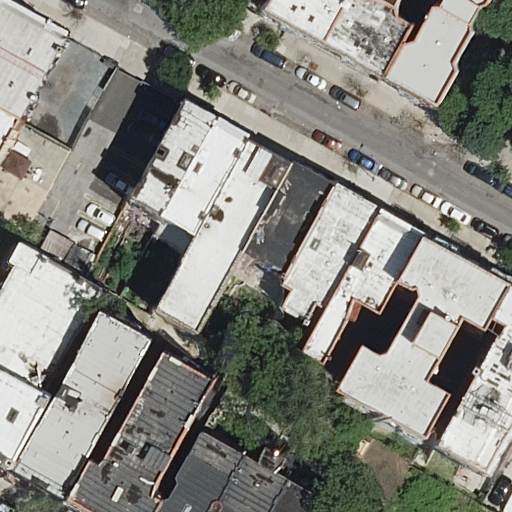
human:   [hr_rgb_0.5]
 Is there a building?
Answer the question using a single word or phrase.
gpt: yes

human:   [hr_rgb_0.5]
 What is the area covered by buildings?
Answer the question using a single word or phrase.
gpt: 4761m2

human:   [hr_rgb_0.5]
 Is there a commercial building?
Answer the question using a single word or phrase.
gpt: no

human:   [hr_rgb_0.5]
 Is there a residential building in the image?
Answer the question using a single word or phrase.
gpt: yes

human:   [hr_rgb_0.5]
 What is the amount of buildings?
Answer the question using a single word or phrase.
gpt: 22

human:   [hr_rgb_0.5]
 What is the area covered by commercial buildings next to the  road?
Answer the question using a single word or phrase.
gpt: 0m2

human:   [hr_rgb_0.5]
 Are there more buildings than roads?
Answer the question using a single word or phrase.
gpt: yes

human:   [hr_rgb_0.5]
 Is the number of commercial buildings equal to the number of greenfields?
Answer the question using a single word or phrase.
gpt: yes

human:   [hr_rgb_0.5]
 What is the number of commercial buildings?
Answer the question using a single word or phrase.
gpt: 0

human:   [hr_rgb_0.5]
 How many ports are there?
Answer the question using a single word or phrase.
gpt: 0

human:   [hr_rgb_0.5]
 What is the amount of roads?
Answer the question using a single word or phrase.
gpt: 1

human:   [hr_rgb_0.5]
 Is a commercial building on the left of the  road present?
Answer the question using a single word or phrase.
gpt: no

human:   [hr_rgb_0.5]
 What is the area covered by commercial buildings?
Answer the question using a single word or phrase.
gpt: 0m2

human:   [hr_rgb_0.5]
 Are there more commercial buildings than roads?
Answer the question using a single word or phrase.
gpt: no

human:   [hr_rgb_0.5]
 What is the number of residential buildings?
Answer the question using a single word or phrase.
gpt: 22

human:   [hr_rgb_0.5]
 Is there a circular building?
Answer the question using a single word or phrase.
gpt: no

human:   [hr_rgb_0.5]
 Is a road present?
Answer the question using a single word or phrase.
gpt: yes

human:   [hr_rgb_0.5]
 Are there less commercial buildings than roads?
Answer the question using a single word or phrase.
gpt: yes

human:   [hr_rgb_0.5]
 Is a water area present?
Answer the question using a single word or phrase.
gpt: no

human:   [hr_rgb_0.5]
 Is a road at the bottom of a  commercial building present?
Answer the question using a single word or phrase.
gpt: no

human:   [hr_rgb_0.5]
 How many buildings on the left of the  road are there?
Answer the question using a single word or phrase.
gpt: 12

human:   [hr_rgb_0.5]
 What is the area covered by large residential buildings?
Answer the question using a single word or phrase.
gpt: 543m2

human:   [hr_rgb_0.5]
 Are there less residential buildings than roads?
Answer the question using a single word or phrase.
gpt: no

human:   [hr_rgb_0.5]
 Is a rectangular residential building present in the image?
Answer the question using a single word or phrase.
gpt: yes

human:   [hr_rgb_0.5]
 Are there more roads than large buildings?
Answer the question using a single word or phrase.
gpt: no

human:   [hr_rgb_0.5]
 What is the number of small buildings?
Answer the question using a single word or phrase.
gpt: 4

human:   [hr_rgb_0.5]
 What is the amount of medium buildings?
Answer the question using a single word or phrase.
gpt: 17

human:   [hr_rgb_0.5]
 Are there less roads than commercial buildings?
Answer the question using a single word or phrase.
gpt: no

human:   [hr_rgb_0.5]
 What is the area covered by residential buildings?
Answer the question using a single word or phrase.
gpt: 4761m2

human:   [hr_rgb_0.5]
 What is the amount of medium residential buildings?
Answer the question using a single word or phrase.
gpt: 17

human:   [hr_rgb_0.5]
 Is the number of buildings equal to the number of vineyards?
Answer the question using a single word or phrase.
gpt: no

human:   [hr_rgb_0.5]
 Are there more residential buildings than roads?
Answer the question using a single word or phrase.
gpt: yes

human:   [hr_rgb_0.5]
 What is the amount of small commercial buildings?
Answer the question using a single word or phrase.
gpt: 0

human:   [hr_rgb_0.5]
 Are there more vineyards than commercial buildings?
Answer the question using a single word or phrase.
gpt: no

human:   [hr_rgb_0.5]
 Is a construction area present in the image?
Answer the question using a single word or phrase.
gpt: no

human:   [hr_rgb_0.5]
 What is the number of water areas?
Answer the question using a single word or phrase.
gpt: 0

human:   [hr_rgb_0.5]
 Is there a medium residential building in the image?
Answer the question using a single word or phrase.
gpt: yes

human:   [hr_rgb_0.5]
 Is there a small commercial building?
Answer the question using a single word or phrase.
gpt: no

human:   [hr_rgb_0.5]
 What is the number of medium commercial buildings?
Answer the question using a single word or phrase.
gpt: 0

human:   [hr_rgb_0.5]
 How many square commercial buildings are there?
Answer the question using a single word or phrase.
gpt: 0

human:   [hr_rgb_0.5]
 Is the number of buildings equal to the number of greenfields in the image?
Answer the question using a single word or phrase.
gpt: no

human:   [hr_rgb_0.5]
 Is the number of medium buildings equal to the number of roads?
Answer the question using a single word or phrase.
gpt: no

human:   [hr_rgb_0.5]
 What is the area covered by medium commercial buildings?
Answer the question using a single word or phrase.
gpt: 0m2

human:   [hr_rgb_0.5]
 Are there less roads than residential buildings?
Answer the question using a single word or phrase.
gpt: yes

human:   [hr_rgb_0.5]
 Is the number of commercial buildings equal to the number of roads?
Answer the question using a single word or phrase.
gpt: no

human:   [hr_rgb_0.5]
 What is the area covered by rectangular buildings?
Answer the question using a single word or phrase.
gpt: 2231m2

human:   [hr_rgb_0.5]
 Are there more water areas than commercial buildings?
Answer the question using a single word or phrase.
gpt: no

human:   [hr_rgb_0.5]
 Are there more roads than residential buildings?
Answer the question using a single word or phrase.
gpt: no

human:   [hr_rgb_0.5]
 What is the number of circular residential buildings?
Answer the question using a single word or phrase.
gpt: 0

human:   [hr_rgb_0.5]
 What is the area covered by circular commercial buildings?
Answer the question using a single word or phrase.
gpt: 0m2

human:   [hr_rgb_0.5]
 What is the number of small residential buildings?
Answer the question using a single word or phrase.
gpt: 4

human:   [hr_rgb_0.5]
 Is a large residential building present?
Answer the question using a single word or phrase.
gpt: yes

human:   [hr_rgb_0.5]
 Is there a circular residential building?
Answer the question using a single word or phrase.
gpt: no

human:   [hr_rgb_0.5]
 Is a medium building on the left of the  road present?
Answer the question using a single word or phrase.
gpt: yes

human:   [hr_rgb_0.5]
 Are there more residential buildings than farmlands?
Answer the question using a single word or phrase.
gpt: yes

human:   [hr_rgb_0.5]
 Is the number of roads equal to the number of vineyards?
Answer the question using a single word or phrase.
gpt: no

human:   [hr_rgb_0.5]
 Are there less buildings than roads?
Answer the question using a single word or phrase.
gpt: no

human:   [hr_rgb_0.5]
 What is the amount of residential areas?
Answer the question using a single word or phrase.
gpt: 0

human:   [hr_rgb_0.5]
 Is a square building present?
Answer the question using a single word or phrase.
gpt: no

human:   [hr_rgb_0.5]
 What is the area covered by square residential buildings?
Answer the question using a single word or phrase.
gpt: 0m2

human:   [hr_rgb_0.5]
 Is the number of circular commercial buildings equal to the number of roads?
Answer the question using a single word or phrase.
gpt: no

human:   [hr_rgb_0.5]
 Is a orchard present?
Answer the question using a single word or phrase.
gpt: no

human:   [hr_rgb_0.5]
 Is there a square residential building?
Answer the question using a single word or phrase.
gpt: no

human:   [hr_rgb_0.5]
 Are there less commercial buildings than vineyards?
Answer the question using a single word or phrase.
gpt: no